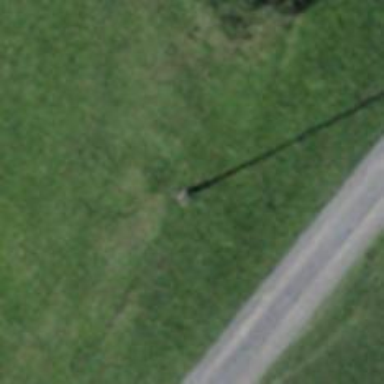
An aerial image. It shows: Power pole.